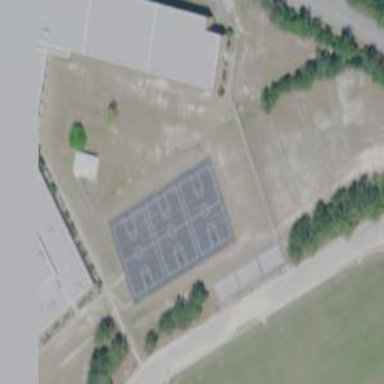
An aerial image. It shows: Basketball court on leisure land pitch.